Question: I've recently started using NewRelic to take a look at some performance issues with my web application. I noticed there is a large performance issue being reported in 'System.ServiceModel.Activation.ServiceHttpHandlerFactory+ServiceHttpHandler'
After taking a look at a single slow request NewRelic reports:

The site used a WCF service that is setup to handle request using async and I believe the ServiceHttpGandlerFactory maybe waiting on requests to finish?
I've done some looking around and one issue was regarding a possible issue with session state, which I have since disabled.
At this point I'm stuck, I've ran a profiler locally and things look good which makes me believe this is an issue under load or a intermittent issue. Does anyone know what else I should look at or what the cause might be?
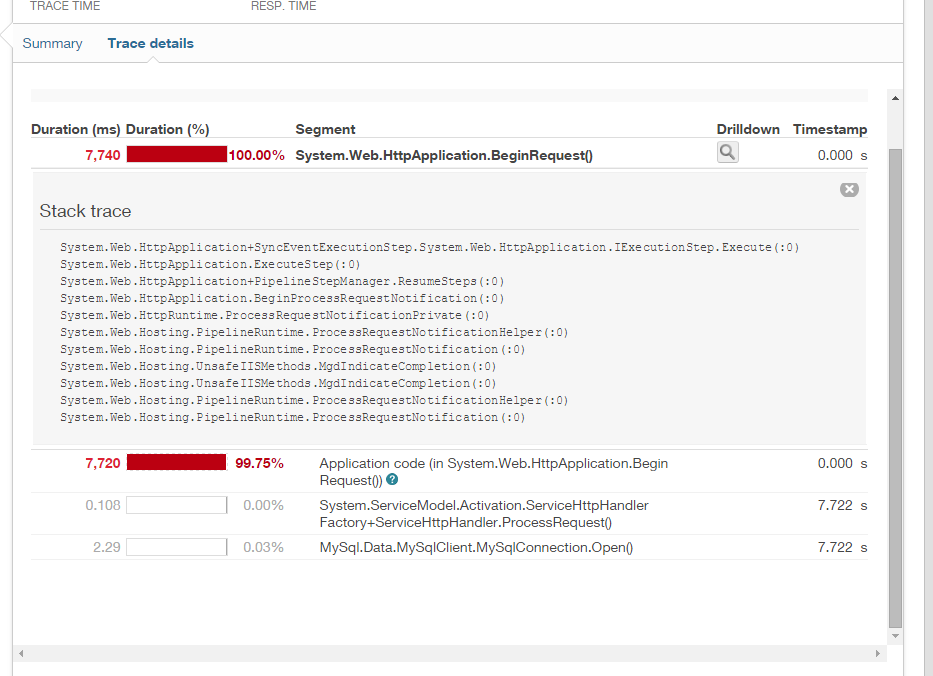
Answer: Make sure you are using a recent version of the New Relic agent. Version 3.2.113.0 added better support for WCF services (see <URL>.
If async activity is going on then the agent is likely unable to associate that with the ongoing transaction. That could be because HttpContext or OperationContext is not available to the agent. Async activity might be lumped in the non-web category.
It could be that <URL> if async is in play.